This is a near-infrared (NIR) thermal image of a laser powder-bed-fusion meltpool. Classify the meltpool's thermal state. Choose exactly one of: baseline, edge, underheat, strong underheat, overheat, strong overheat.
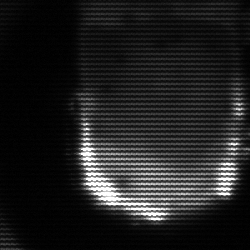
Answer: baseline